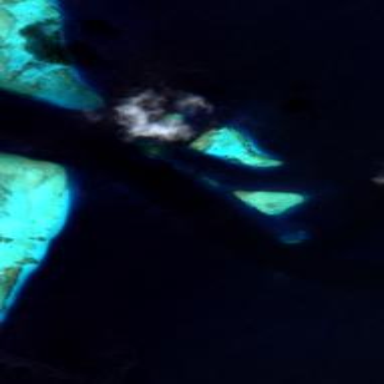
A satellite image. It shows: Beautiful reef in its natural habitat.